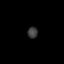
Tissue: lung
Cell type: Myeloid cells
Senescence score: 0.2193
Nuclear area (px): 112
Mean DAPI intensity: 59.884